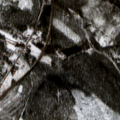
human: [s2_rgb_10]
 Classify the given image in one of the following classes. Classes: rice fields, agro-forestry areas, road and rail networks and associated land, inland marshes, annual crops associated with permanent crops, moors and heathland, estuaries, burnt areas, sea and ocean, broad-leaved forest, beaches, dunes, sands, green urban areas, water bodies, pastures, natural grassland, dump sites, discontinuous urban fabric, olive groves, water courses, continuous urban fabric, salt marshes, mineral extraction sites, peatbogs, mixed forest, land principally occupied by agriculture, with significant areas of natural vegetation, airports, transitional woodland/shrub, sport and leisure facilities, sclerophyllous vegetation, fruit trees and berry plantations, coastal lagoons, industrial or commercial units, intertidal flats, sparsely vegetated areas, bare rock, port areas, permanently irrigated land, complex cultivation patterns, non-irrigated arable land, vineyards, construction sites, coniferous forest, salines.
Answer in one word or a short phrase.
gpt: coniferous forest, mixed forest